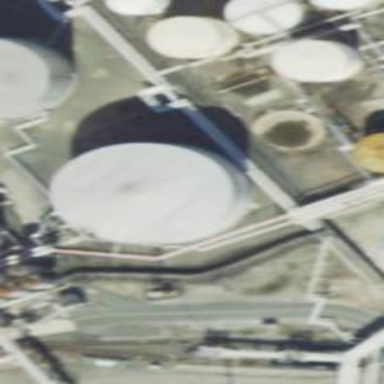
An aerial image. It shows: Storage tank that is man-made.